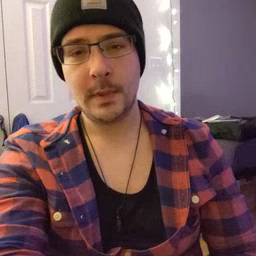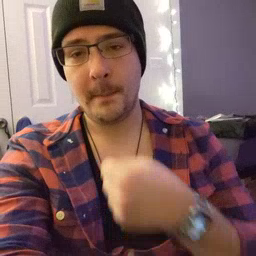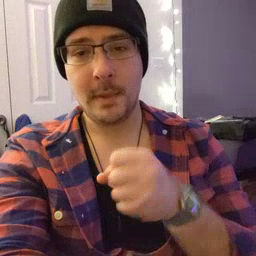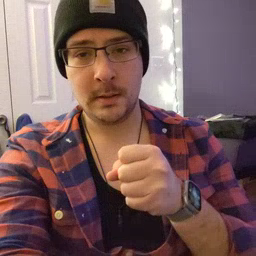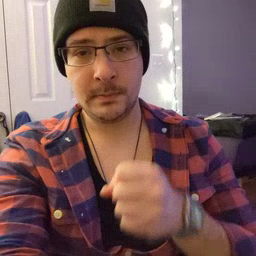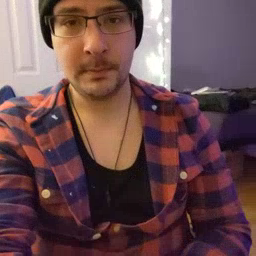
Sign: make